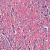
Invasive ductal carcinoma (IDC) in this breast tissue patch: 1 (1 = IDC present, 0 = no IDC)